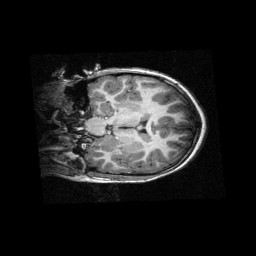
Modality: T1w
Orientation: coronal
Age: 10
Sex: female
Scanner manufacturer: siemens
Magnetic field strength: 3 T
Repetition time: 2.3 s
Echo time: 0.00336 s